Question: We're trying to detect if an element is overflowing using this simple Javascript code:
'''
this.clientWidth < this.scrollWidth
'''
This works perfectly on Chrome/IE but on Firefox it fails in until there's too much overflowing.
The example can be seen here: <URL>
This page show a list of countries. We do vertical centering of the text if it fits in a single line. If it's too long for one line (which is why we want to detect the overflow), we change it so the text appears in two lines.
In this attachment you can see what happens on Firefox (depending on the width of your window). When the overflow isn't "big enough", it's not detected even though CSS has clearly added the ellipsis for it so it IS overflowing. First 4 "countries" shown are correct (the 4th even broke into two lines) but the others are not.
To recreate, simply start resizing your Firefox window slowly until you see where this breaks.
Any ideas? A different way to detect overflow?

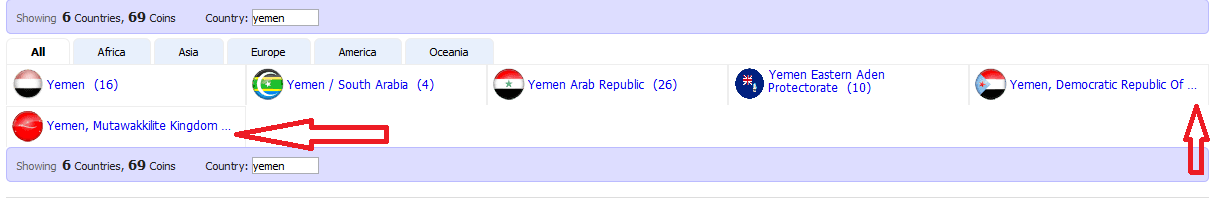
Answer: then, just remove 'text-overflow:ellipsis;' from the selected class or id.
'...' in last position, then set 'white-space: nowrap !important;overflow: hidden;' in selected class
(with center align and without 'text-overflow:ellipsis;')

(with center align and with 'text-overflow:ellipsis;')